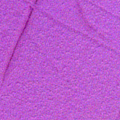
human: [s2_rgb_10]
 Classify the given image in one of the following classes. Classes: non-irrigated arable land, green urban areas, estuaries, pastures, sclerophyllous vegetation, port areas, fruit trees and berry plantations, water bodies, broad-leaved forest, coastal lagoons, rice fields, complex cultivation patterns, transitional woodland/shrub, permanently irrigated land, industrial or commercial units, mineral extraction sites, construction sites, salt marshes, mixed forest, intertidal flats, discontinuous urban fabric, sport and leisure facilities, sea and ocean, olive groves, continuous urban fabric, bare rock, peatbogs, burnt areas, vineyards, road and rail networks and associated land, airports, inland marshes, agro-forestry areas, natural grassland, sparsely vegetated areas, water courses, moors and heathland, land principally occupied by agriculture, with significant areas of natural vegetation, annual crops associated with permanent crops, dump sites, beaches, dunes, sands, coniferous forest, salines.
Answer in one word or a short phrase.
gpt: sea and ocean